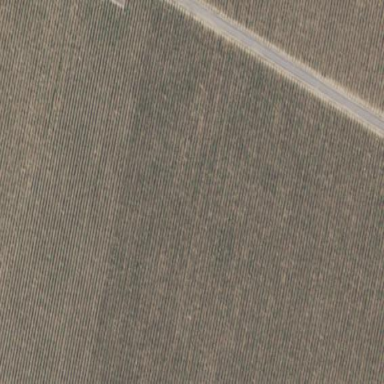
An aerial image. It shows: Vineyard growing grapes.